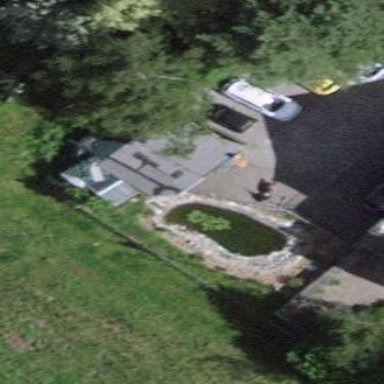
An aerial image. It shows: View of roof of building.